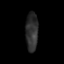
Tissue: prostate
Cell type: B cells
Senescence score: 0.696
Nuclear area (px): 471
Mean DAPI intensity: 46.834